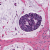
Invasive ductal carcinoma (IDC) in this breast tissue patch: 1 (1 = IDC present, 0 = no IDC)